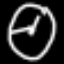
Label: clock